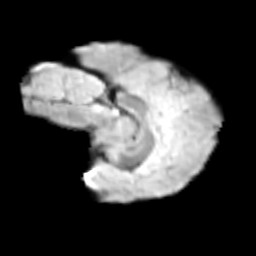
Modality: T2w
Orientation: sagittal
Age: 11
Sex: male
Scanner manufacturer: siemens
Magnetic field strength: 3 T
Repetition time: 3.8 s
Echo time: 0.07 s